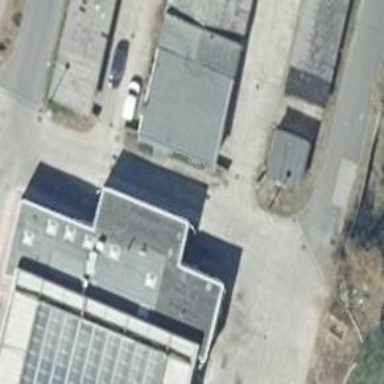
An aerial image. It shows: Service building that serves as community center.